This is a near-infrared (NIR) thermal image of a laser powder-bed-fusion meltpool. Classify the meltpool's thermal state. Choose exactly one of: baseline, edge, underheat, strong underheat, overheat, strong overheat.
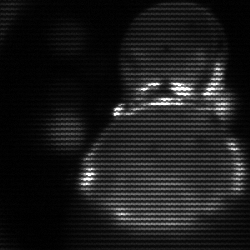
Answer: edge